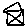
Label: house